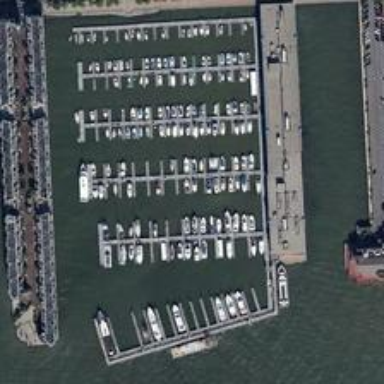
This is a sea, many ships, roads, buildings and trees .